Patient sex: M
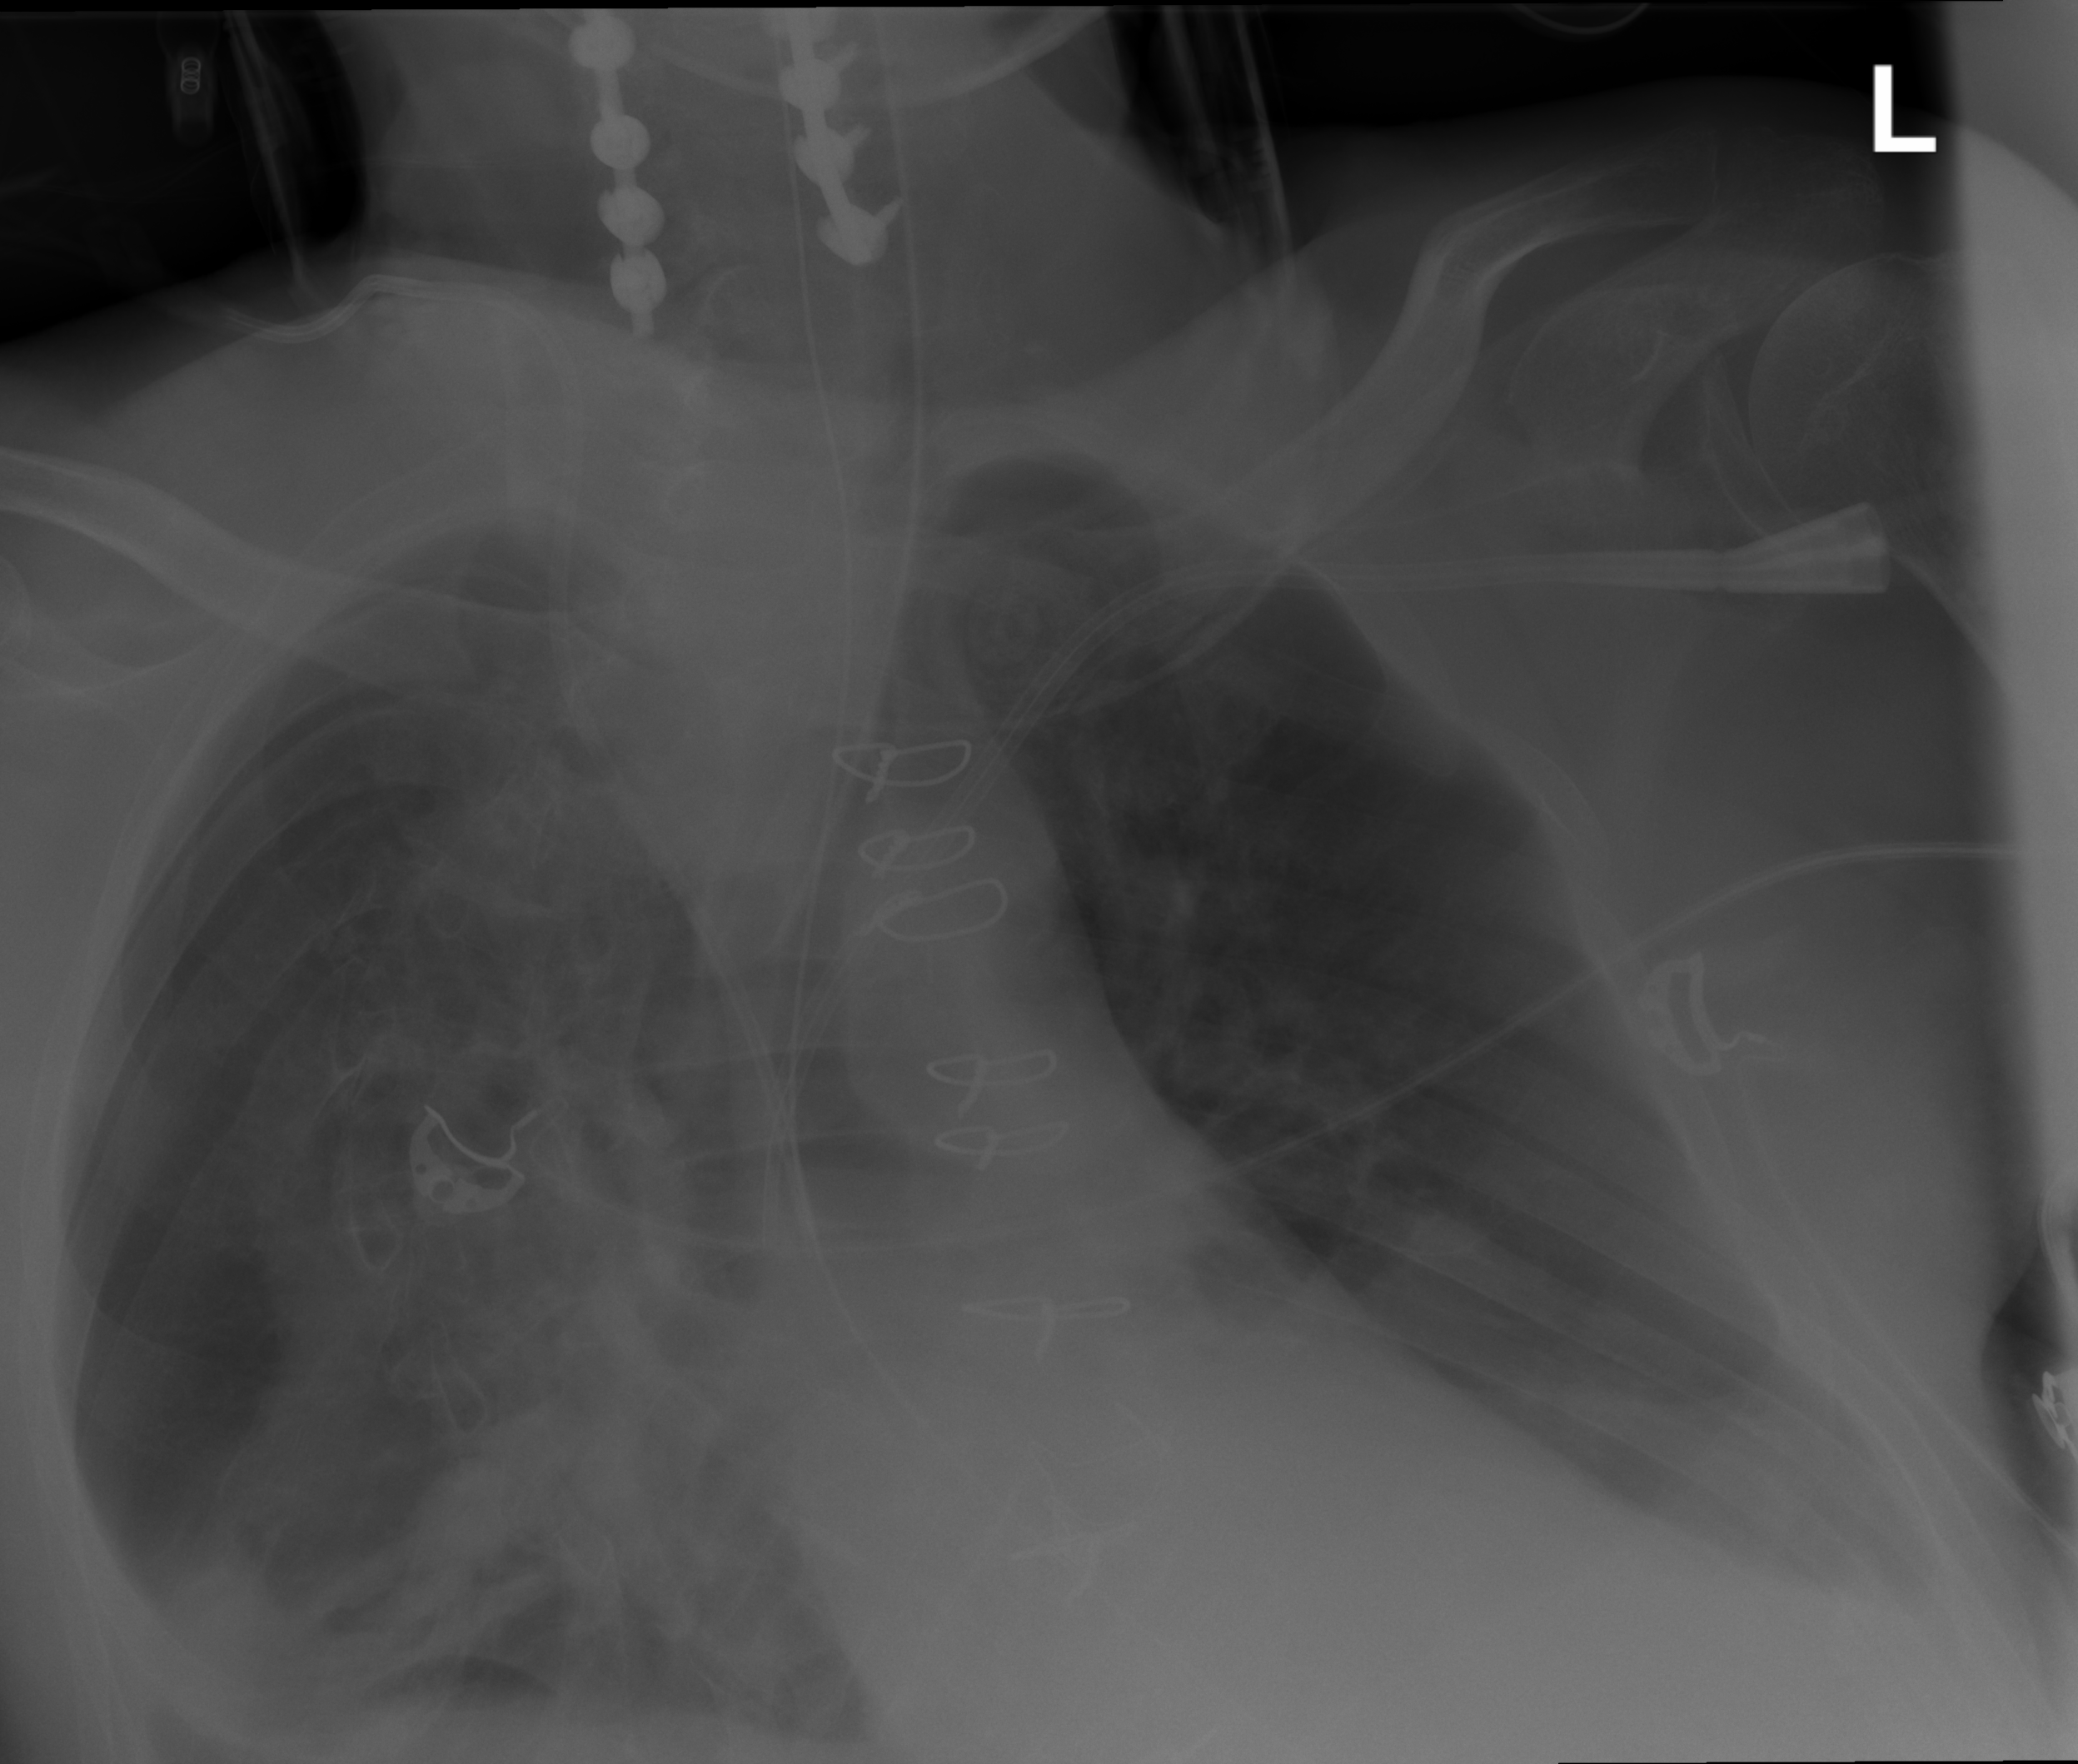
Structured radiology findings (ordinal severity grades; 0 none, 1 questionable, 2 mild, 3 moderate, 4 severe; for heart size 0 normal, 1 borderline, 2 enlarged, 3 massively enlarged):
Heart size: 0
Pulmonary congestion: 0
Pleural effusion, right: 2
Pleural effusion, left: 2
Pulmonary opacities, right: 1
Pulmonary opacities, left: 0
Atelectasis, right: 2
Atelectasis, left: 2